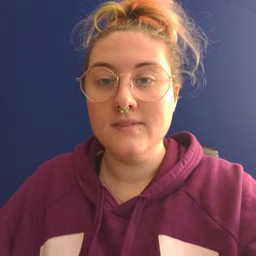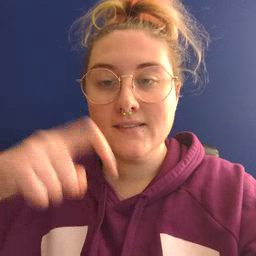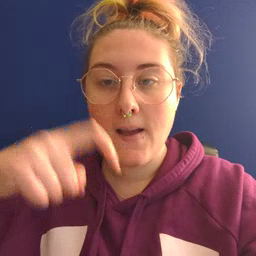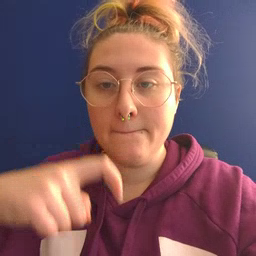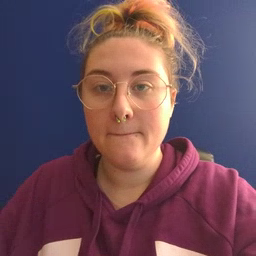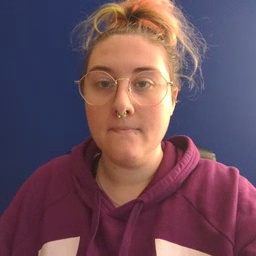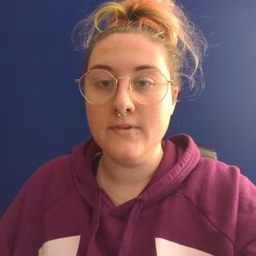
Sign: time